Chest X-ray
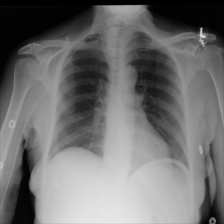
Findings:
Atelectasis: negative
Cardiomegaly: negative
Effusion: negative
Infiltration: negative
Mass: negative
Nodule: negative
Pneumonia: negative
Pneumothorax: negative
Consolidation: negative
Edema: negative
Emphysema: negative
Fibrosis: negative
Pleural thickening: negative
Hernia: negative